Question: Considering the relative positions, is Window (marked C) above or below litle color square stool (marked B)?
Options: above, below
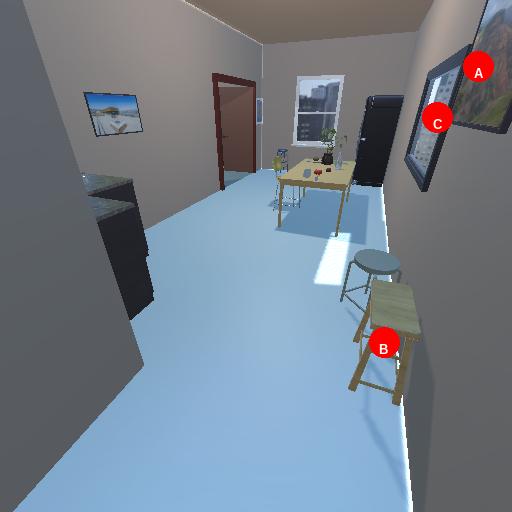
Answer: above